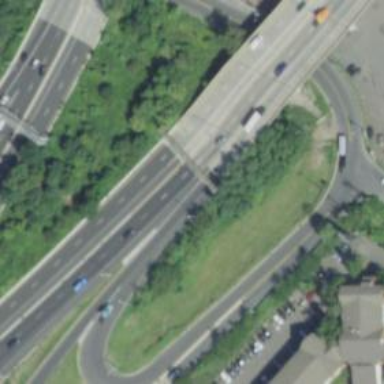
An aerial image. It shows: Urban freeway or expressway.